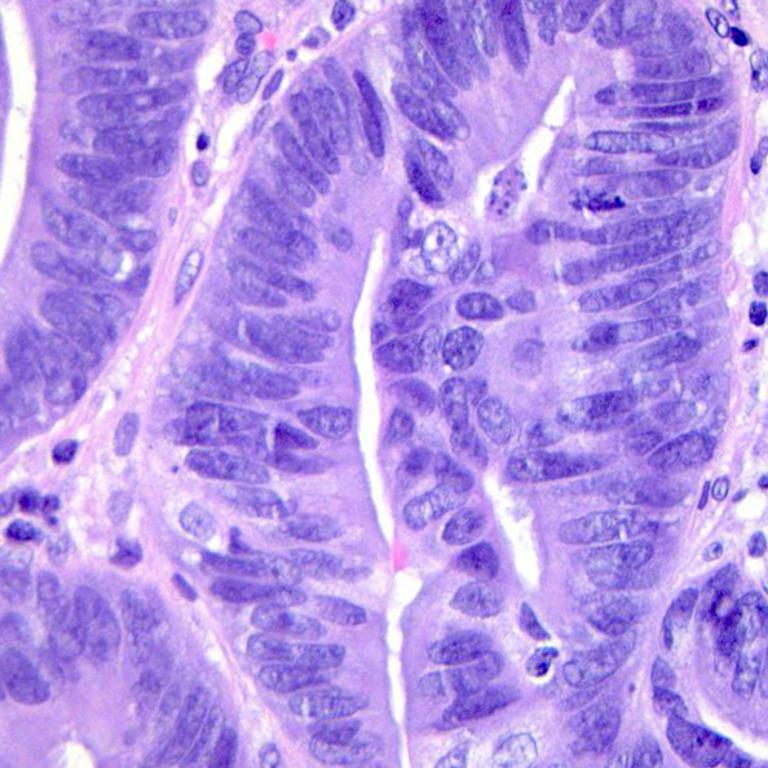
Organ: colon
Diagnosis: adenocarcinomas